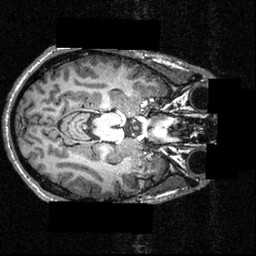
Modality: T1w
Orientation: axial
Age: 21
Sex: male
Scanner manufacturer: siemens
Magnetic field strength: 3.951 T
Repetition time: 1.5 s
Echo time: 0.00335 s